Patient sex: F
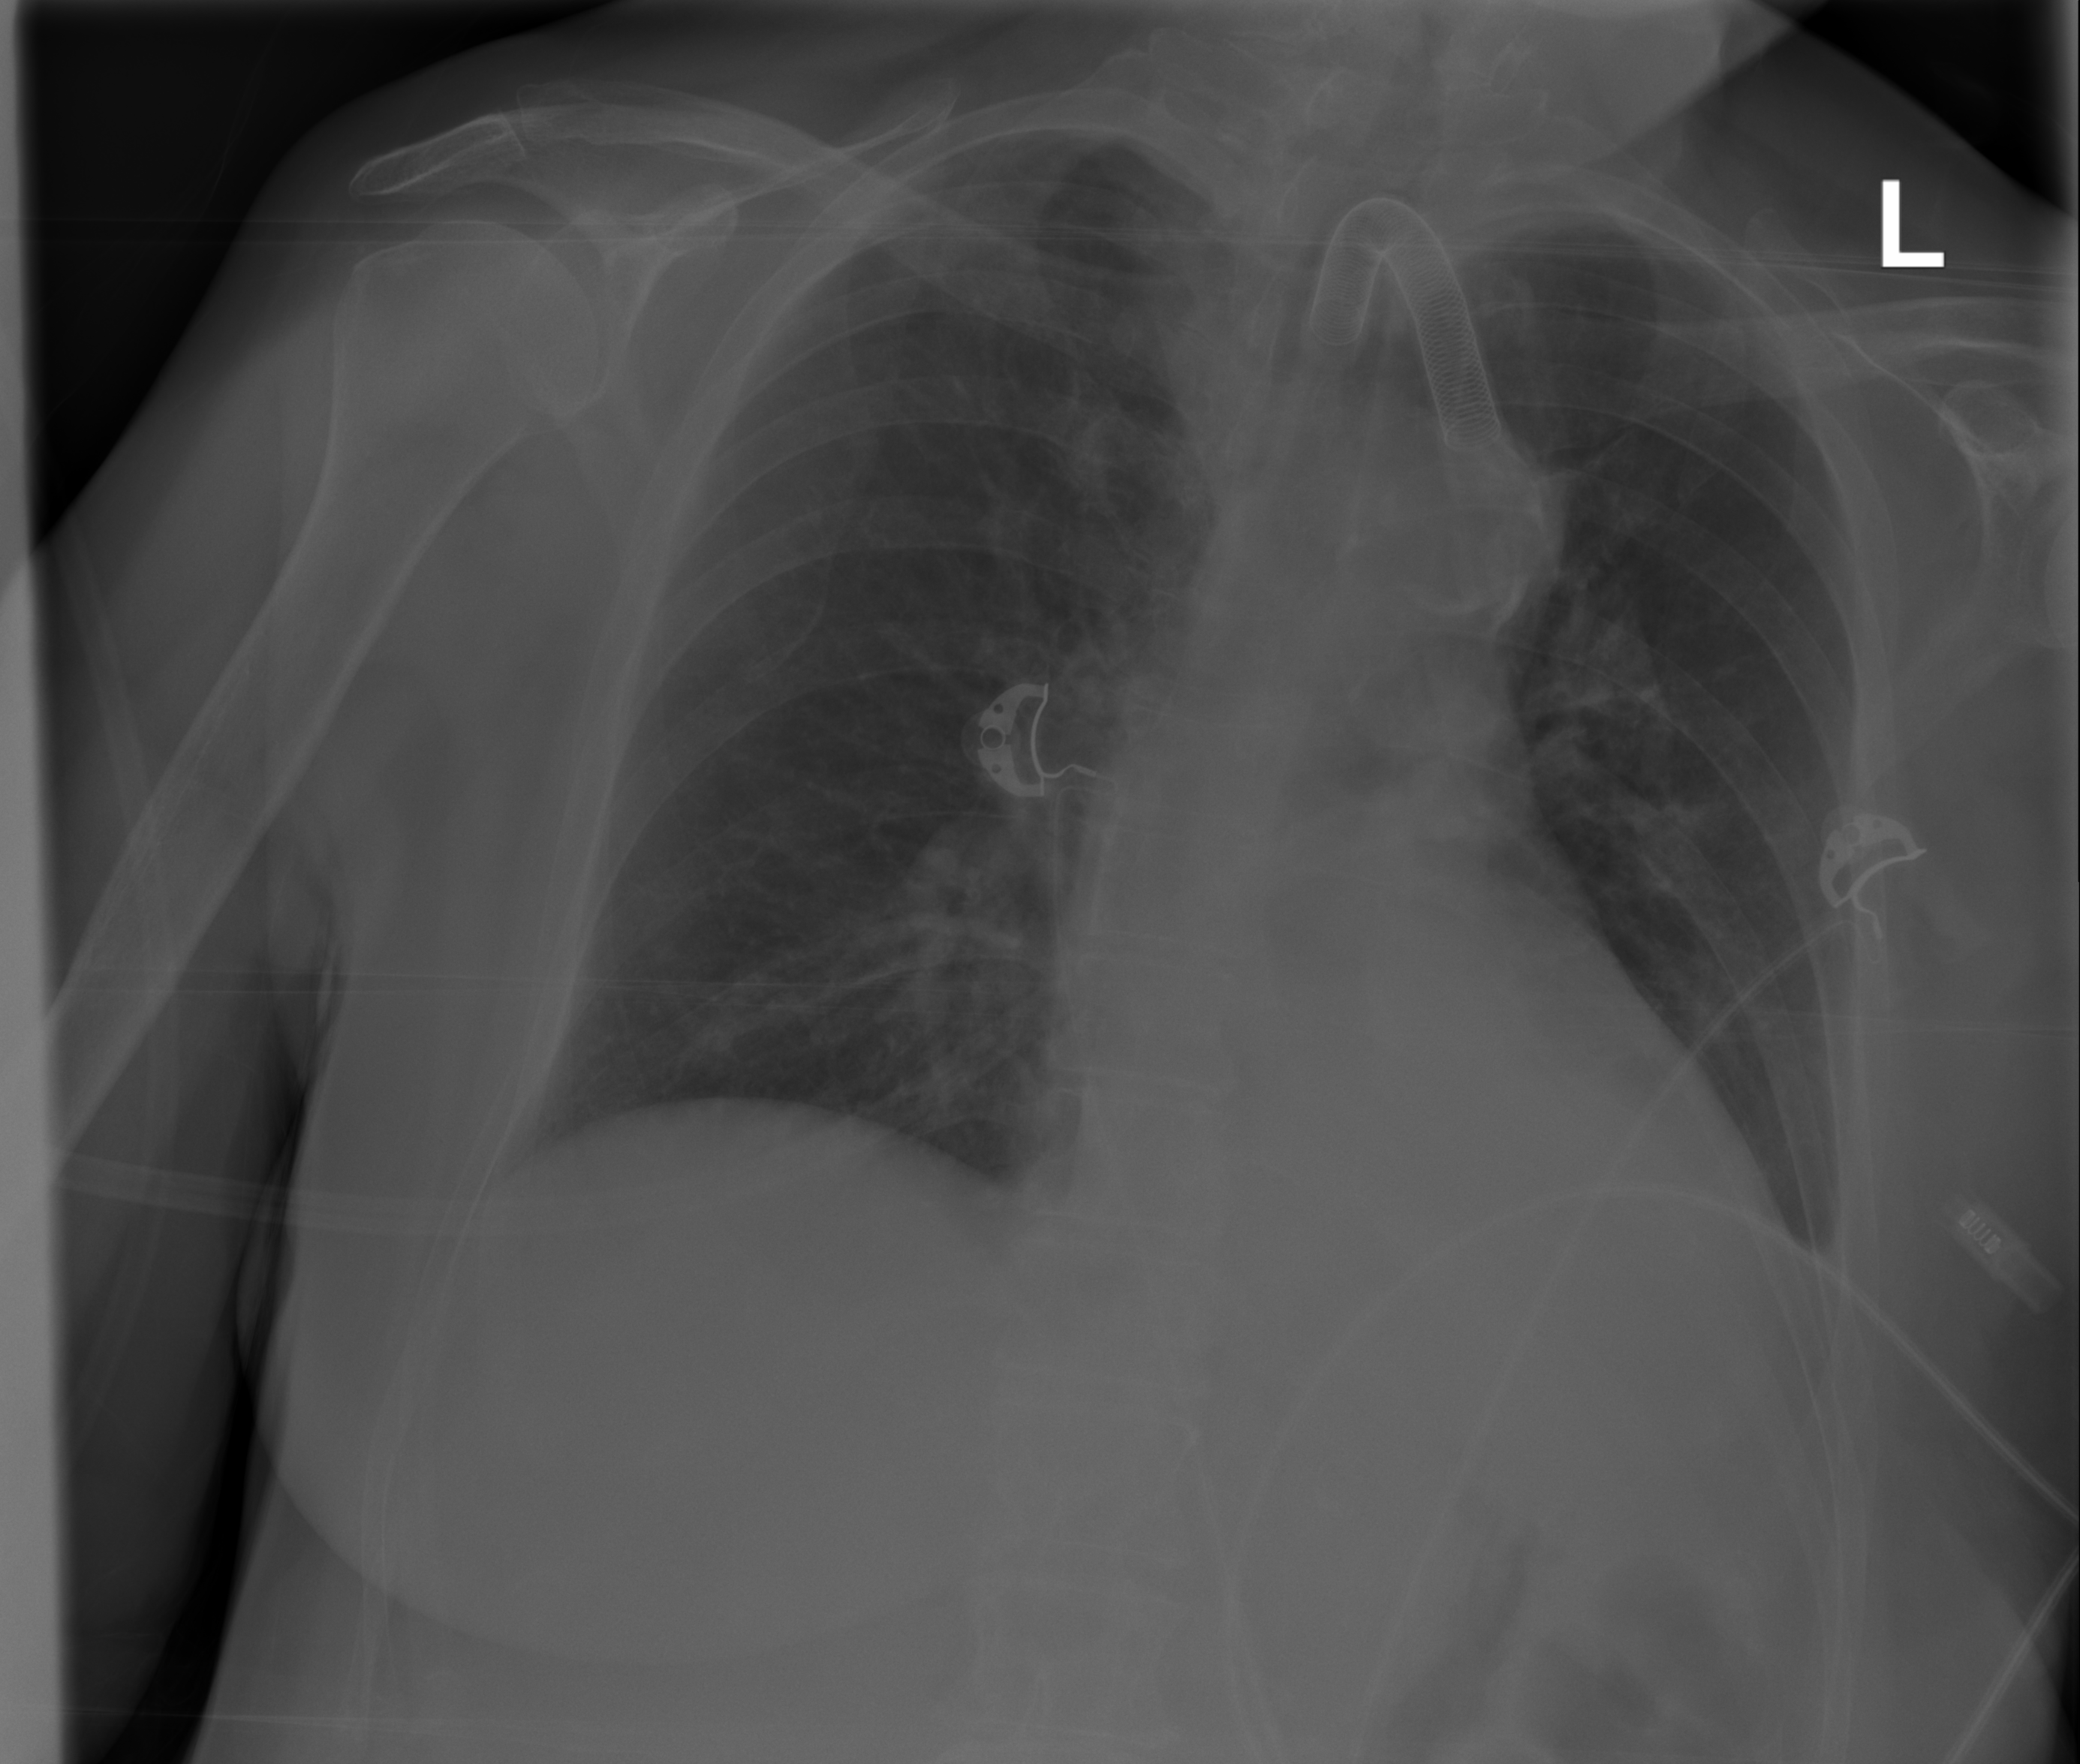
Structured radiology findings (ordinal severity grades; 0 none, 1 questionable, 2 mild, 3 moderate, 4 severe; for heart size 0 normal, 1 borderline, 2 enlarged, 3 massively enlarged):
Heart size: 0
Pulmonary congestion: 0
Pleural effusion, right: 0
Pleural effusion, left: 1
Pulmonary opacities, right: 0
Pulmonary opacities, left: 0
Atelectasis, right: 0
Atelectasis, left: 0